RGB frame:
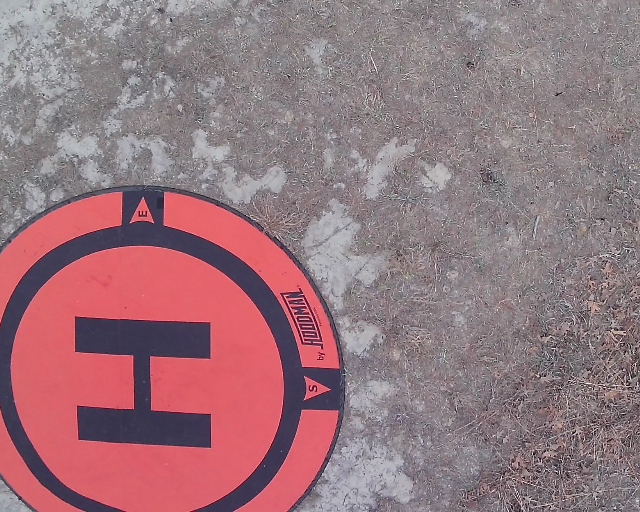
Thermal frame:
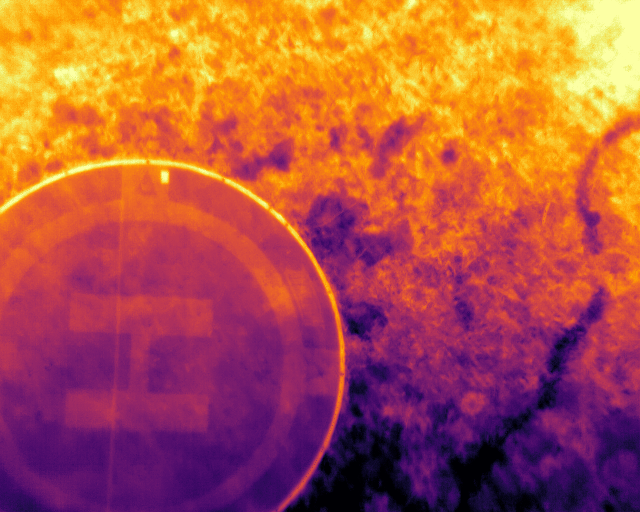
Captured: 2026-02-26 03:12:15
Pixels at or above 80 °C: 0 (fraction of frame: 0)